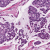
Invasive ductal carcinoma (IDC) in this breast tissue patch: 1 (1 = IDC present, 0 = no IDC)